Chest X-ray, PA view. Patient: 58 years old, sex M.
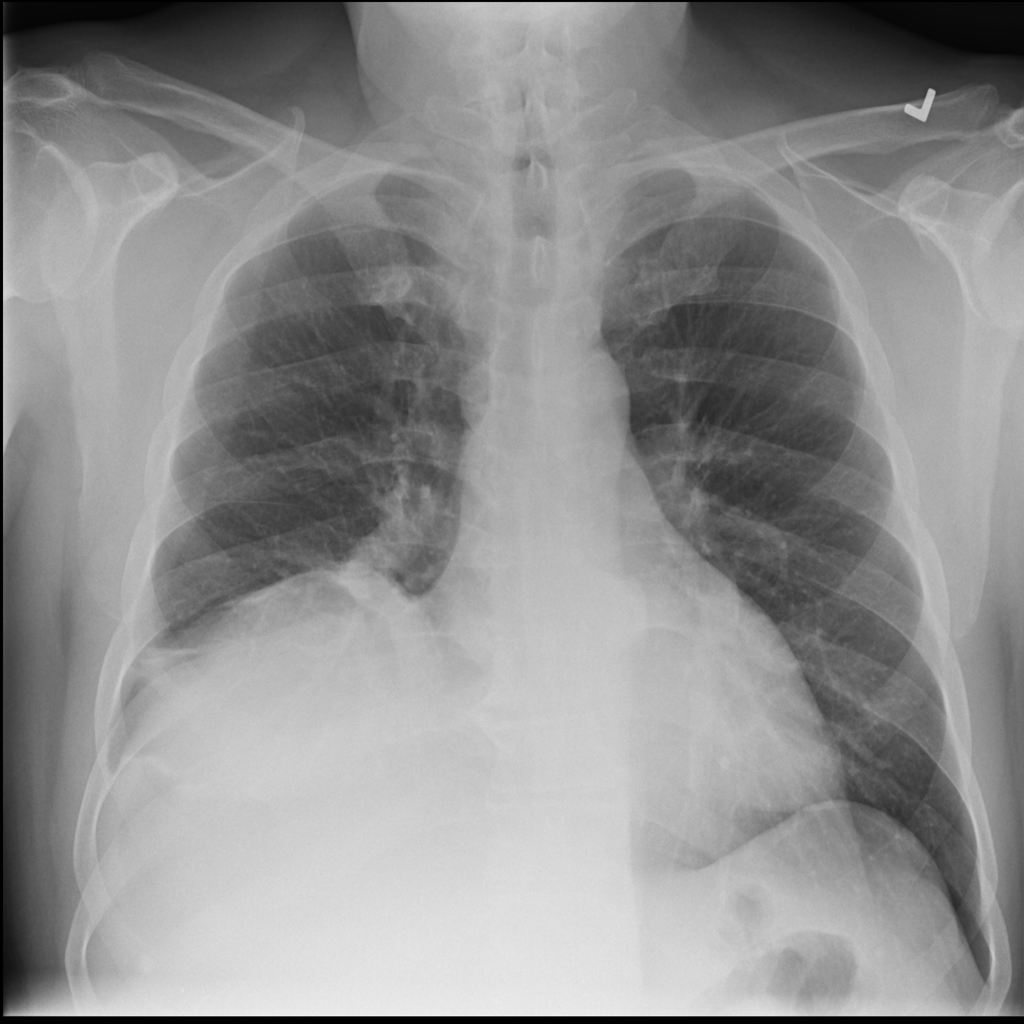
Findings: Atelectasis, Infiltration